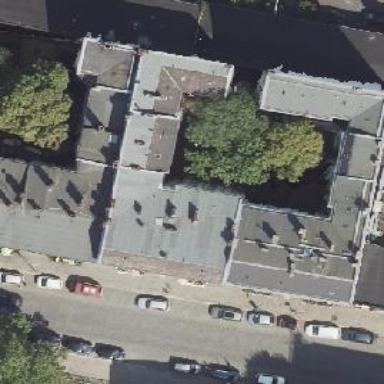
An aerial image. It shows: Beauty shop.